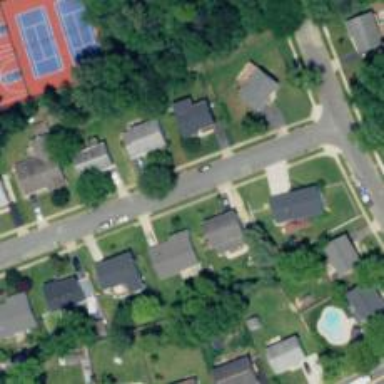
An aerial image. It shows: Neighborhood.